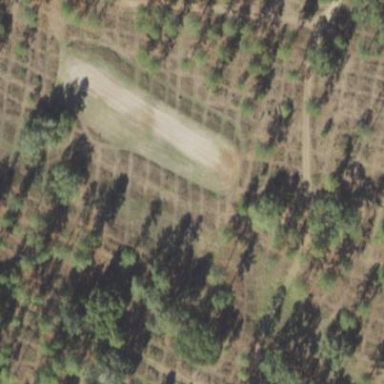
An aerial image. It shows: Orchard.